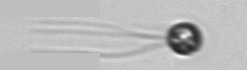
Label: flagellate_morphotype1